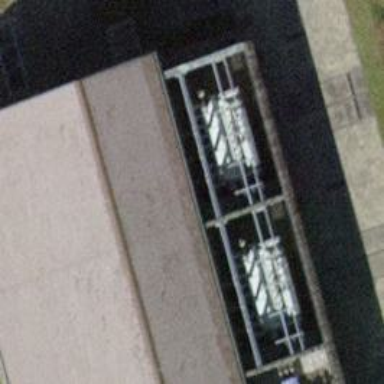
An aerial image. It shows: Transformer is shown.